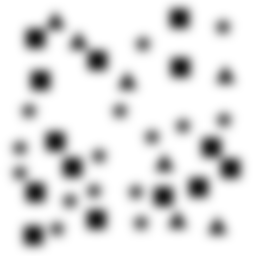
Squares: 14
Triangles: 7
Stars: 15
Total shapes: 36